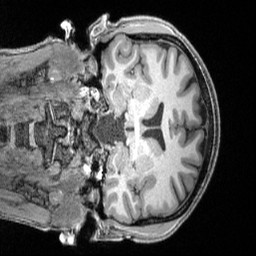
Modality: T1w
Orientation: coronal
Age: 28
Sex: female
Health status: ill
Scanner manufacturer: siemens
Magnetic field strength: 3 T
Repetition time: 2.4 s
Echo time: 0.00222 s